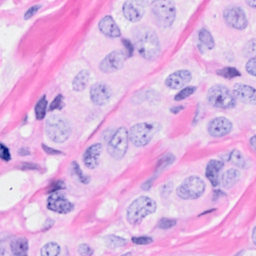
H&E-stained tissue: Breast